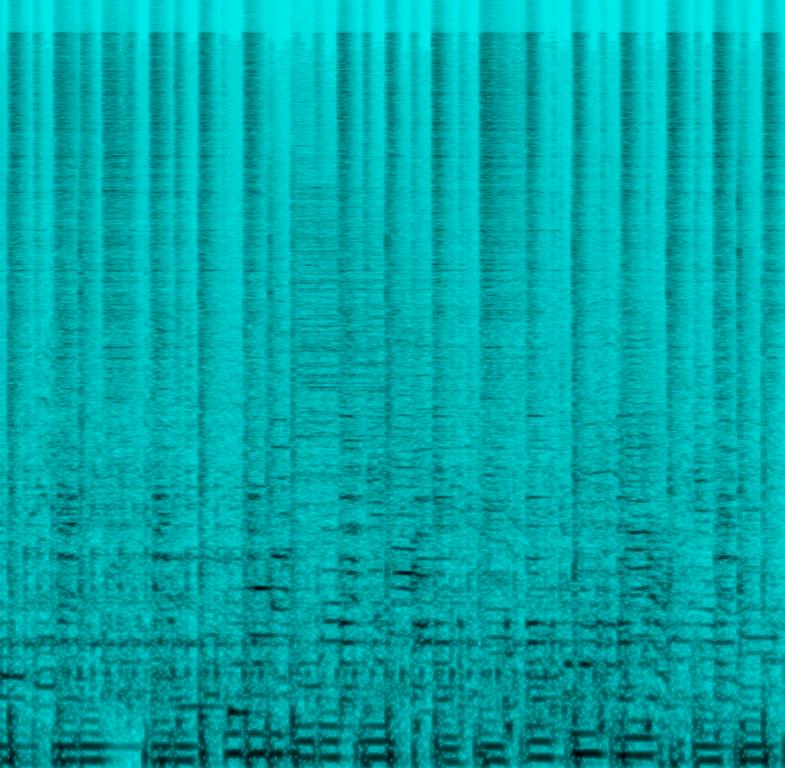
This music is a live instrumental.The music is medium tempo with a dominant piano accompaniment, keyboard harmony, bright drumming, funky bass line, congas rhythm and tambourine beats. The music is a live performance as there are ambient background sounds of people talking and laughing.